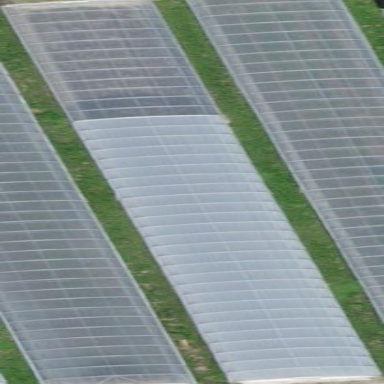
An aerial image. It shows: Greenhouse.